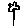
Label: flower